Question: Is it correct that I can see the project "" in my developers console? Ever since I got alpha access to CDF last month, it has been visible.
I also noticed that I got charged on the project even before we started to test and run jobs (which was literally just a few hours ago!). My understanding is that CDF is free in alpha, but that you must pay for any services used e.g. BigQuery, GCS etc. However, I would expect those charges to show up in my other project because I specify that project name/id when actually creating the PipeLine.

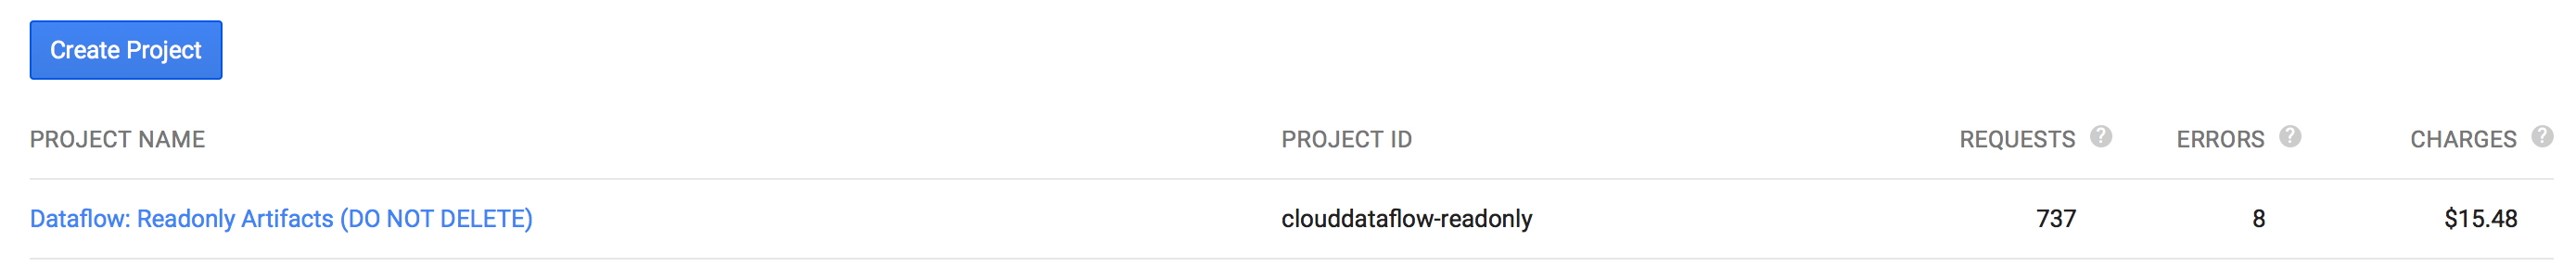
Answer: Those charges are not assessed to you as a Dataflow user -- they are charged to the project owner, which is the Cloud Dataflow team. As part of whitelisting for Dataflow, you've been granted read-only access to the project to allow you to access specific artifacts during Alpha (such as the custom GCE image for Dataflow).